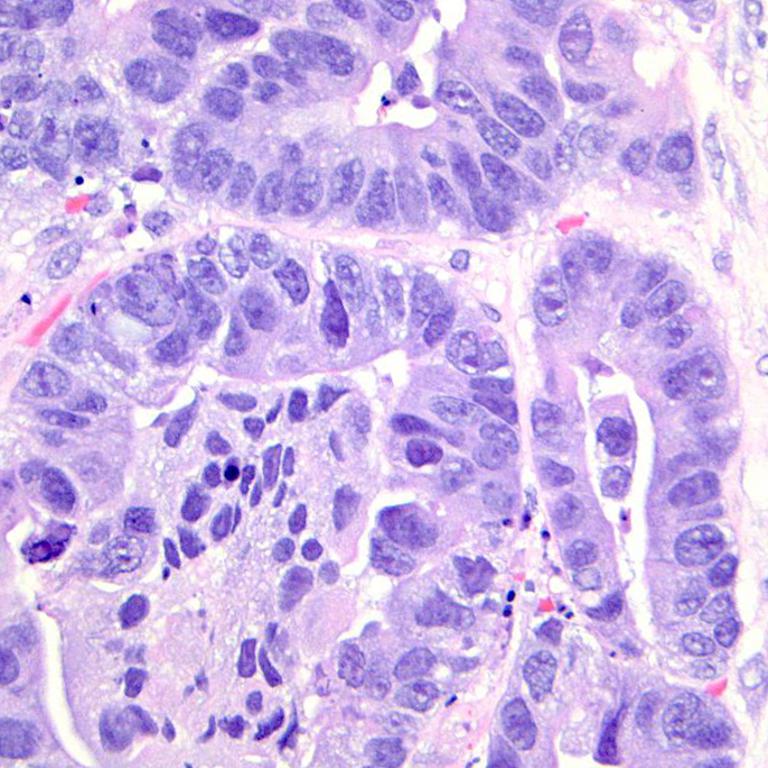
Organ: colon
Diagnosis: adenocarcinomas